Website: home-depot
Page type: order-tracking
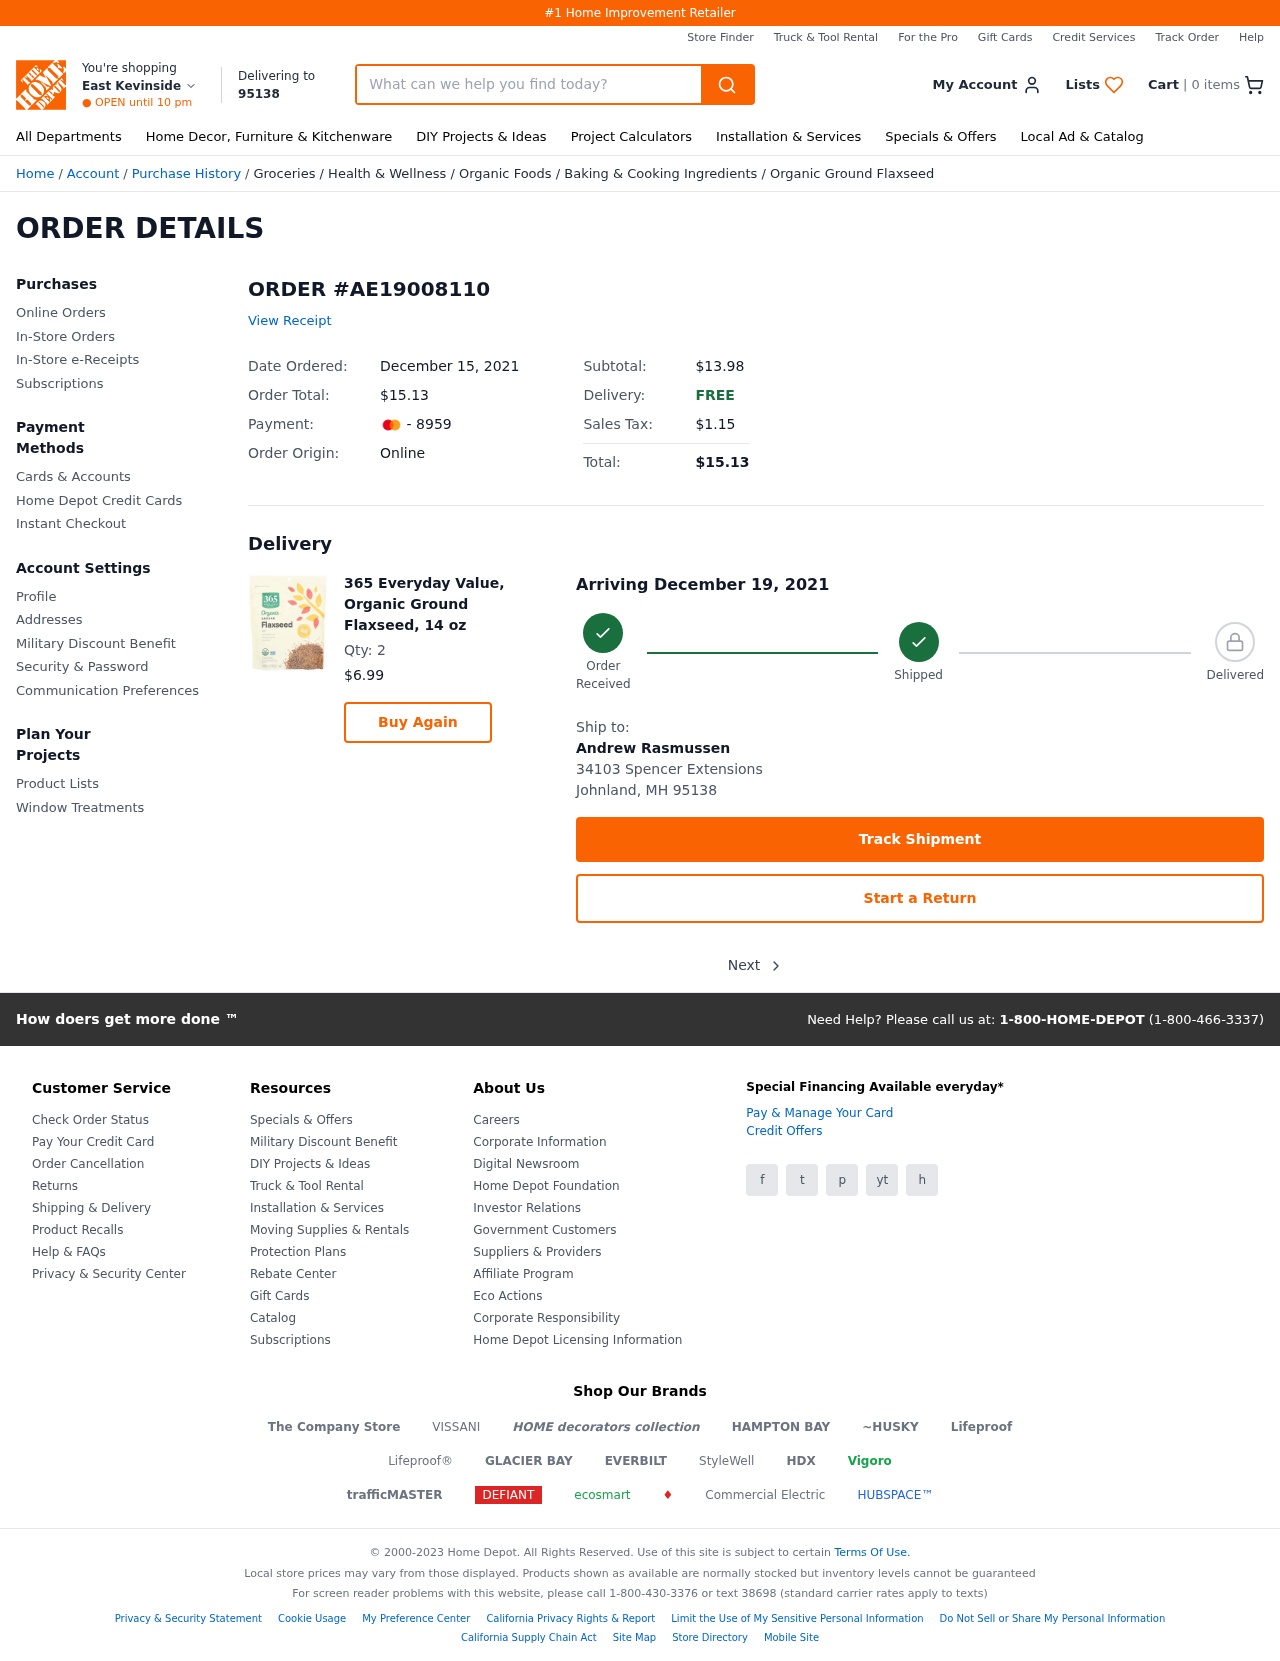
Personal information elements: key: PII_CARD_LAST4
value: - 8959
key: PII_CITY2
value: East Kevinside
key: PII_CITY_STATE_ZIP
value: Johnland, MH 95138
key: PII_FULLNAME
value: Andrew Rasmussen
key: PII_POSTCODE
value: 95138
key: PII_STREET
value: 34103 Spencer Extensions
Product elements: key: PRODUCT1_BREADCRUMB
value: Groceries
Health & Wellness
Organic Foods
Baking & Cooking Ingredients
Organic Ground Flaxseed
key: PRODUCT1_NAME
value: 365 Everyday Value, Organic Ground Flaxseed, 14 oz
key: PRODUCT1_PRICE
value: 6.99
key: PRODUCT1_QUANTITY
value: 2
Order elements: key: ORDER_NUM_ITEMS
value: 0
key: ORDER_ID
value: AE19008110
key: ORDER_DATE
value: December 15, 2021
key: ORDER_TOTAL
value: $15.13
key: ORDER_SUBTOTAL
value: $13.98
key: ORDER_TAX
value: $1.15
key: ORDER_DELIVERY_DATE
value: Arriving December 19, 2021
Search elements: key: HEADER_SEARCH
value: What can we help you find today?